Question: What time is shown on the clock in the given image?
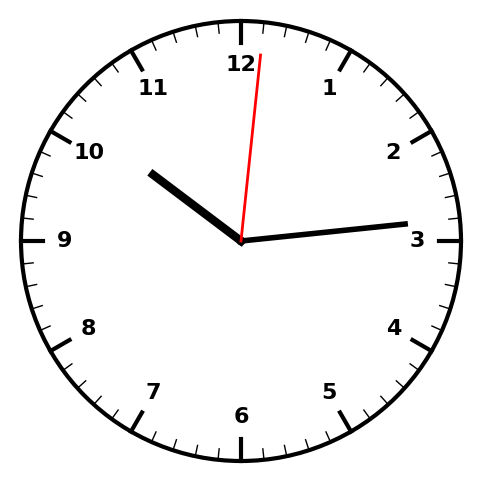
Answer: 10:14:01